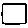
Label: square